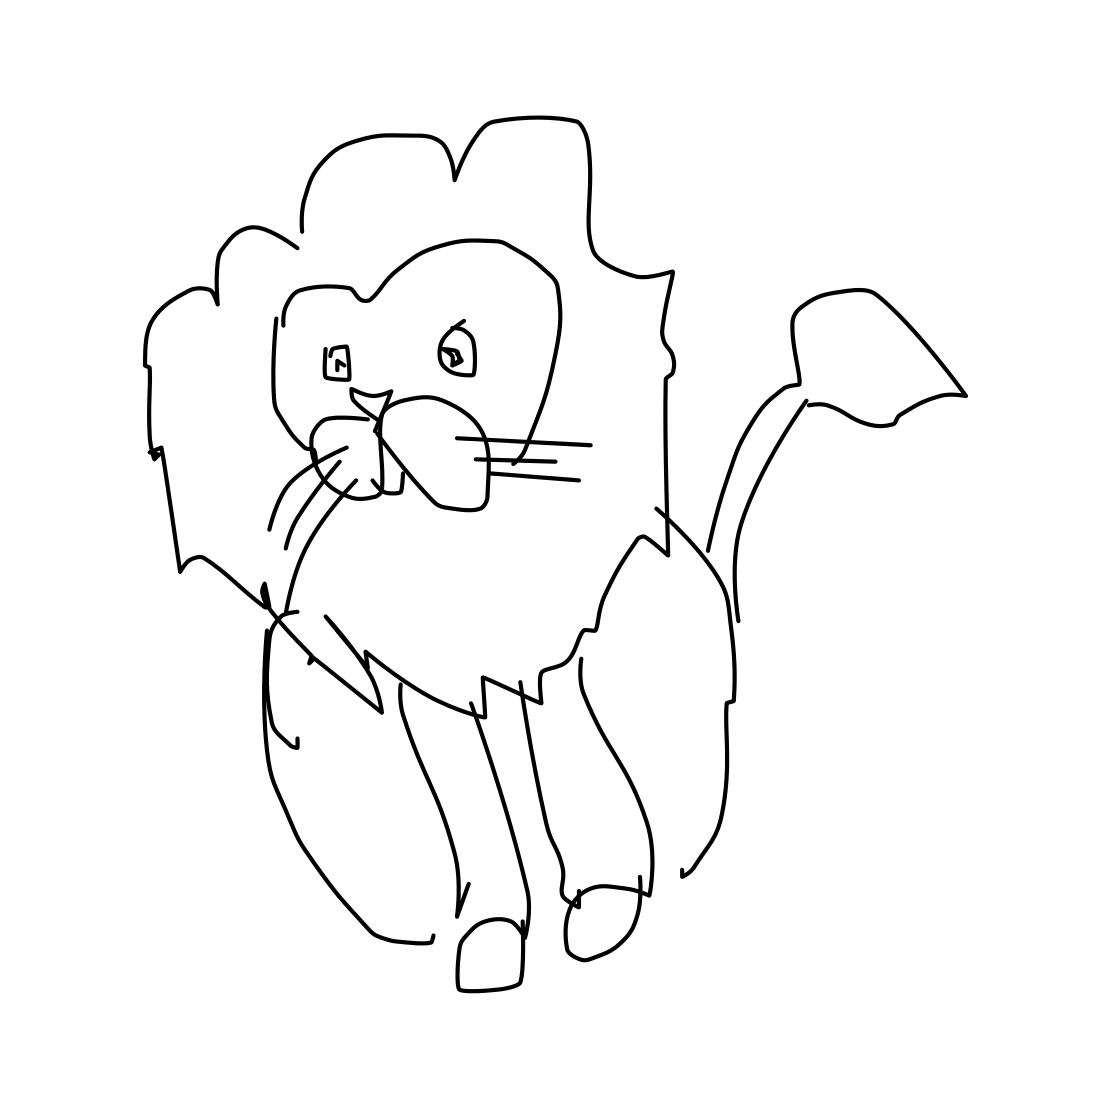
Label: lion